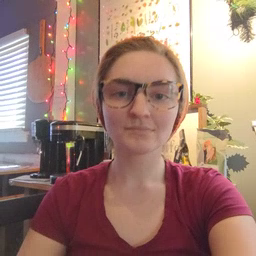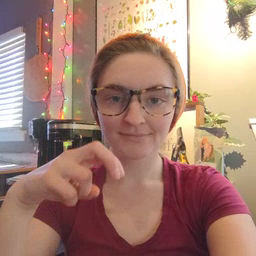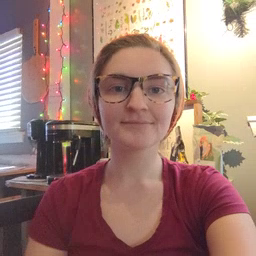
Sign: chair